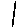
Label: line